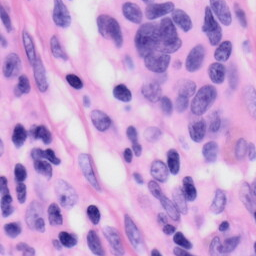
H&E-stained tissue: Skin